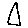
Label: triangle